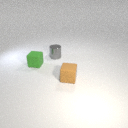
small brown rubber cube to the right of small gray metal cylinder